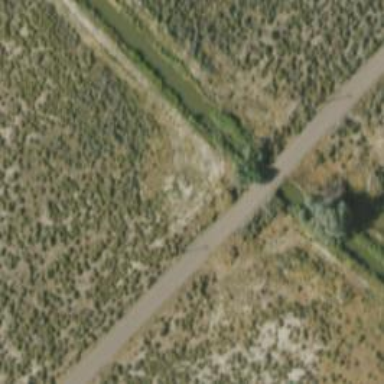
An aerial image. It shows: Culvert tunnel crossing over canal.